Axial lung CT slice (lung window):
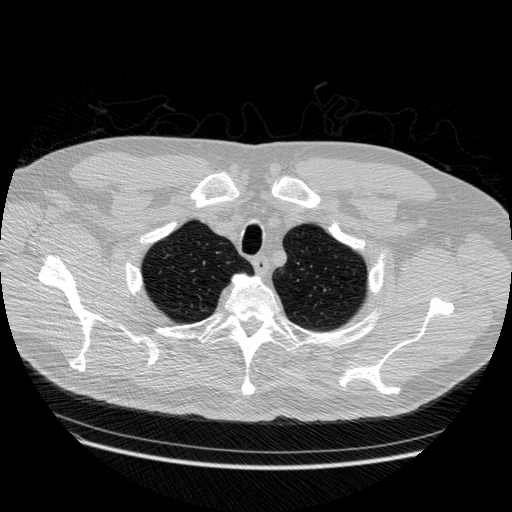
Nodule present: no